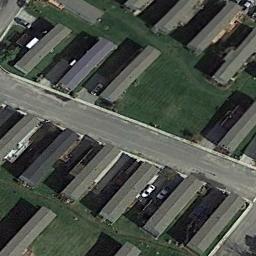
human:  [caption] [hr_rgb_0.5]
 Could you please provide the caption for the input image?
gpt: Many buildings are in the mobile home park .

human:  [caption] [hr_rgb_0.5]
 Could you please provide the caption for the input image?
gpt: There are nine mobile homes here .

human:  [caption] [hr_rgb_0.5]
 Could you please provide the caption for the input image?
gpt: The mobile home park has some neatly arranged mobile homes on the grass and a road goes through the mobile home park .

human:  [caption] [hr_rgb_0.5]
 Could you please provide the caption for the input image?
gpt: The mobile home park is on the grass next to the road .

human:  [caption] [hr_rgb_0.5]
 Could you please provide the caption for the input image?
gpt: There are some black buildings on green lawns in the mobile home park .